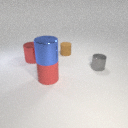
large red rubber cylinder below large blue metal cylinder